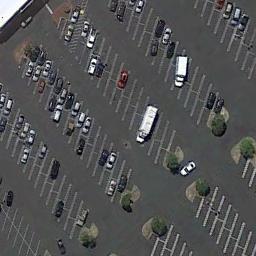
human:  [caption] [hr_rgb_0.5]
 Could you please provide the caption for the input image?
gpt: There are some cars on the parking lot .

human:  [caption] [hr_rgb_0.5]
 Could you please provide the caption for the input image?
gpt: Many cars are in the parking lot .

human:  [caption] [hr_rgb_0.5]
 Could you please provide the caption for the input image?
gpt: The parking lot has some parked cars but lots of parking spaces are still empty .

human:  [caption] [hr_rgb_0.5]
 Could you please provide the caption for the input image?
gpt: A quarter of the vehicles in the parking lot are red .

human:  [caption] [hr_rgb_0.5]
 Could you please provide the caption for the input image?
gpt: There are some cars and many empty space on the parking lot .